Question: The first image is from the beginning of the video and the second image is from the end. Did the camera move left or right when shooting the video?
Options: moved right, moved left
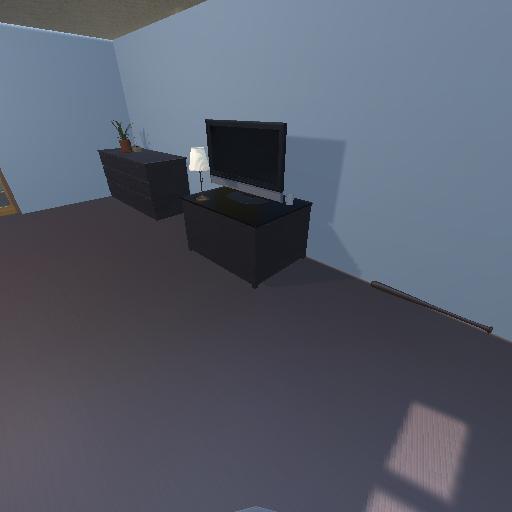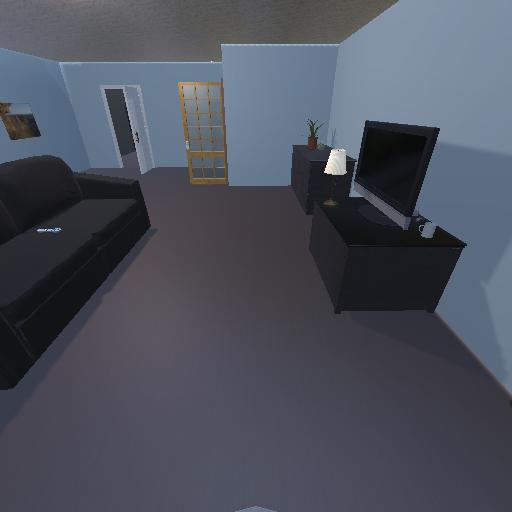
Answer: moved right